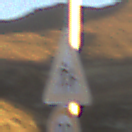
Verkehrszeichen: KinderLinks
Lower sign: Geschwindigkeit80
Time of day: SunriseSunset
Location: Outdoor (Nature)
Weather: Clear
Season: NotSpecified
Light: Natural